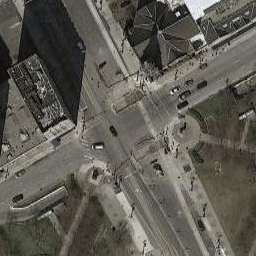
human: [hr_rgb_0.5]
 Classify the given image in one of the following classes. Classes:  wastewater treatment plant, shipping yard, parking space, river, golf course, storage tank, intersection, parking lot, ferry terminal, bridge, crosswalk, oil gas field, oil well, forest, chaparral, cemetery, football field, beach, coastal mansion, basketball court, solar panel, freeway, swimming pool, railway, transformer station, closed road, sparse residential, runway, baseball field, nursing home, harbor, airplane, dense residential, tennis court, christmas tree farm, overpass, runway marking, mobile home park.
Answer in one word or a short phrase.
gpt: intersection